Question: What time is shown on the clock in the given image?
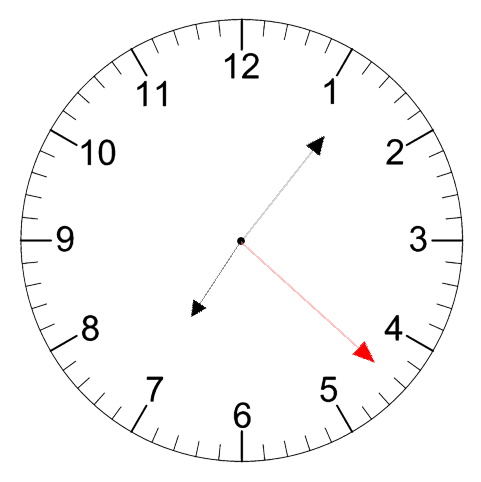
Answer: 07:06:22